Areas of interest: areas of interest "Shopping Mall"
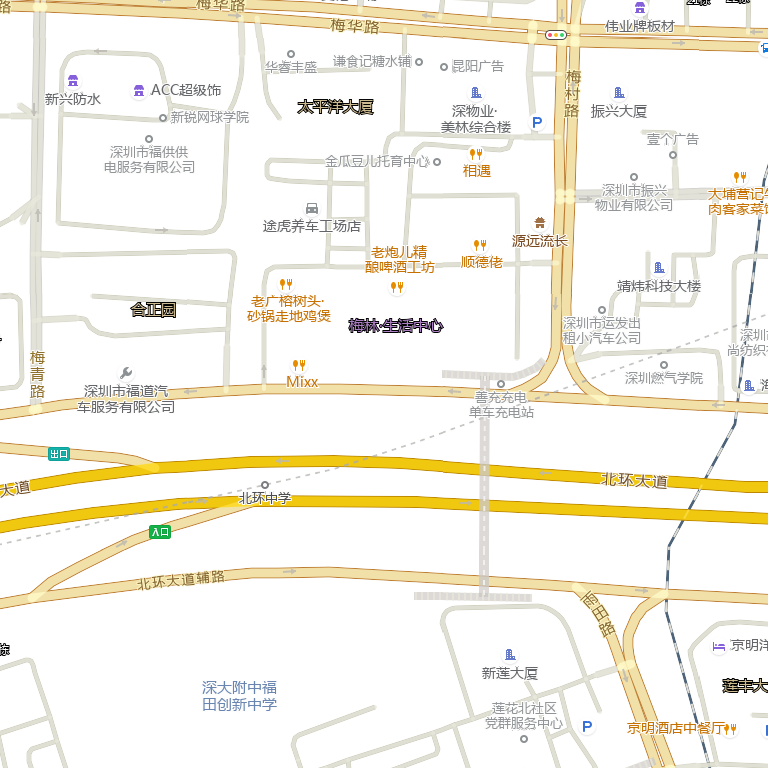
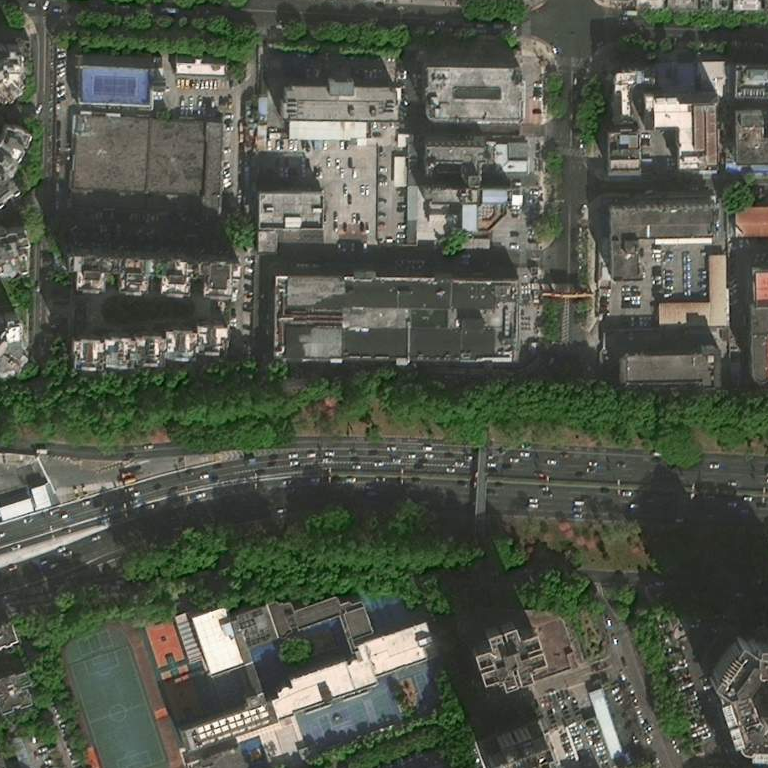